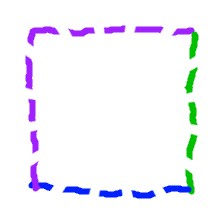
Shape: square